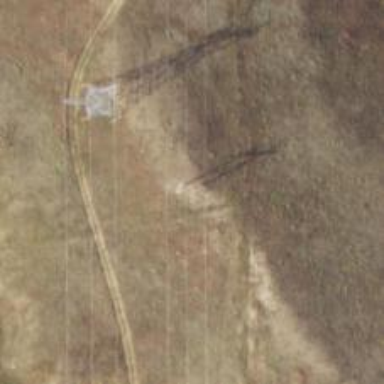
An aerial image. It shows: H-frame power tower design.